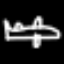
Label: airplane